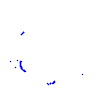
Particle: proton